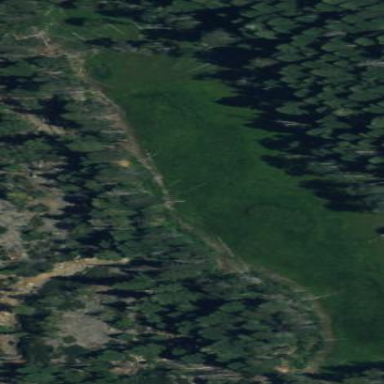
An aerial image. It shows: Wet meadow with wooded vegetation.